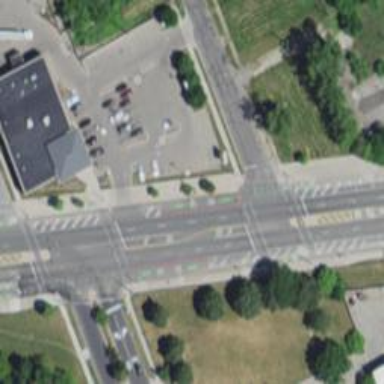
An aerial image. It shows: Secondary road with asphalt surface and dedicated cycle track.